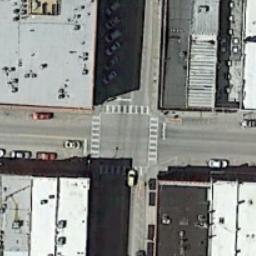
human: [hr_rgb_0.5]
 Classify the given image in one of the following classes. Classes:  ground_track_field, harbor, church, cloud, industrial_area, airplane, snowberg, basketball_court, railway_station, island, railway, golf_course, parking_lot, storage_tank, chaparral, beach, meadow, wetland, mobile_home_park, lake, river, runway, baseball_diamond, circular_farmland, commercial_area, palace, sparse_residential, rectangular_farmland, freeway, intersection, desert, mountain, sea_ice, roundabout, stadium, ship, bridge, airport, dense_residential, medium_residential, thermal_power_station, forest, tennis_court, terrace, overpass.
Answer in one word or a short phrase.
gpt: intersection